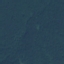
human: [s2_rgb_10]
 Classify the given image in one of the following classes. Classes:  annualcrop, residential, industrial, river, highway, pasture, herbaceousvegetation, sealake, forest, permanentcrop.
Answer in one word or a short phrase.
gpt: Forest